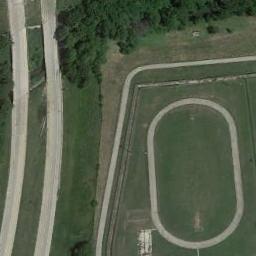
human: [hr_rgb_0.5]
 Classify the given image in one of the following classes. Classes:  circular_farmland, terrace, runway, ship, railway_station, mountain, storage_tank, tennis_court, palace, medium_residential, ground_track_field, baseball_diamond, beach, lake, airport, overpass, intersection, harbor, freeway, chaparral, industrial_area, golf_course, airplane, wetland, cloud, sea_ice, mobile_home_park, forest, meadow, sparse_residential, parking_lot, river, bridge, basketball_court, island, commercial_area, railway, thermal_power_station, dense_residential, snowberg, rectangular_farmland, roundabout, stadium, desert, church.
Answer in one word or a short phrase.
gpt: ground_track_field